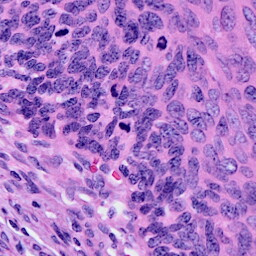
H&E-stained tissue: Cervix